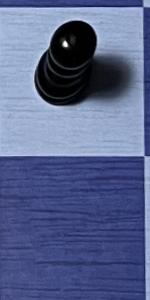
Label: Empty